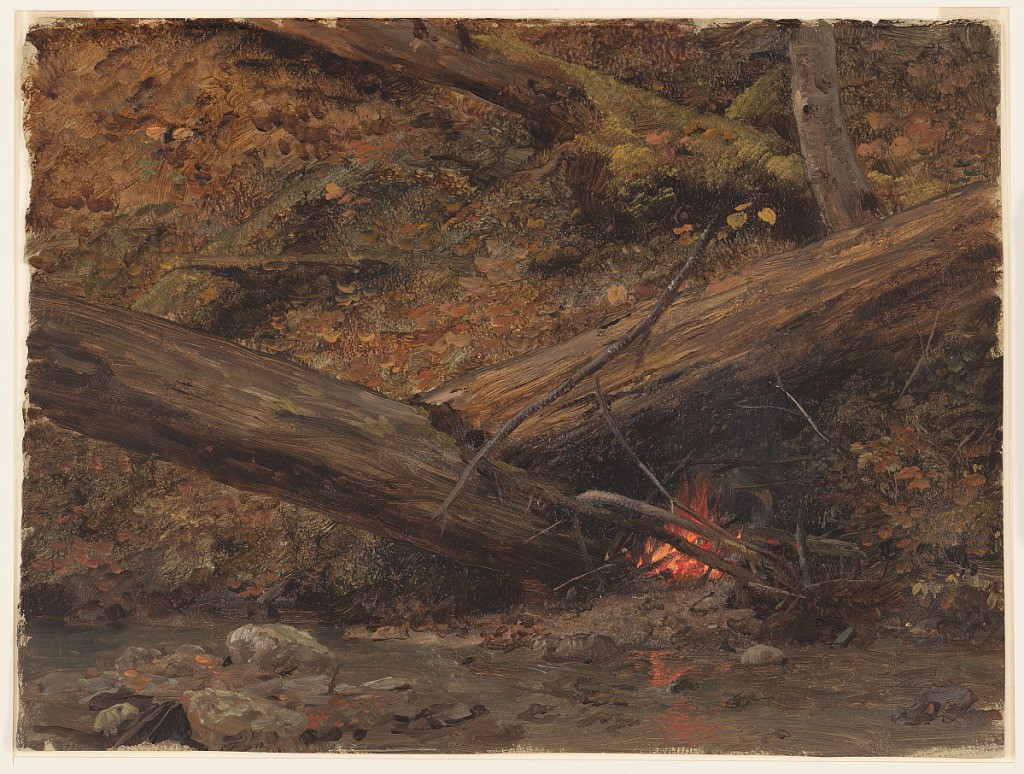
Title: Campfire, Maine Woods
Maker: Frederic Edwin Church, American, 1826–1900
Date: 1850–1856
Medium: Oil on cream paperboard
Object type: Drawing
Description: Landscape sketch showing a view of a campfire beside a shallow mountain stream in the woods of Maine. The immense trunks of two fallen trees criss-cross at center, creating a pocket in which the fire burns. Its rich red-orange flames lap the thick branches that fuel it, while others become glowing coals in the depths of the inferno. Below, comprising the foreground, a shallow, rocky stream reflects the fire's warm light. A steep mountainside strewn with fallen leaves, decaying trees, and other detritus backdrops the scene.